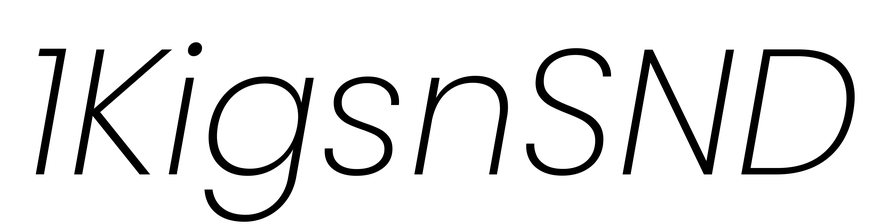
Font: Poppins-ExtraLightItalic